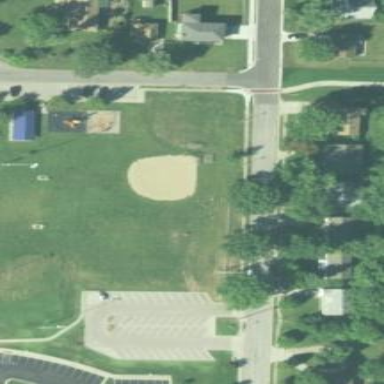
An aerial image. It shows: Baseball pitch for leisure land.